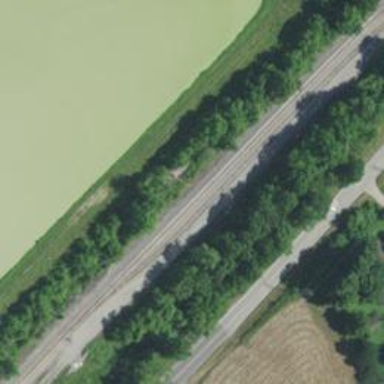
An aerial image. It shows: Railway siding with rails.